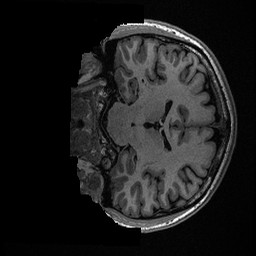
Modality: T1w
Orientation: coronal
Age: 26
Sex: male
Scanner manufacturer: ge
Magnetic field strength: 3 T
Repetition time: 0.006952 s
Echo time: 0.00292 s